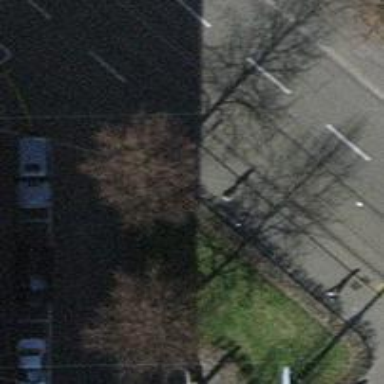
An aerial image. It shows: Kerb serving as barrier.